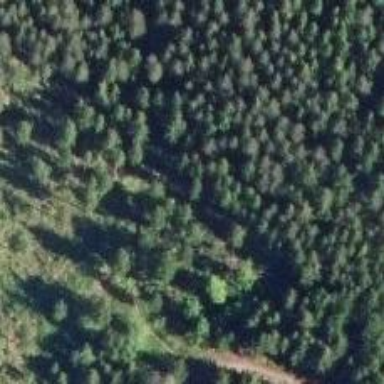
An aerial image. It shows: Track road with excellent trail visibility.